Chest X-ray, AP view. Patient: 44 years old, sex F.
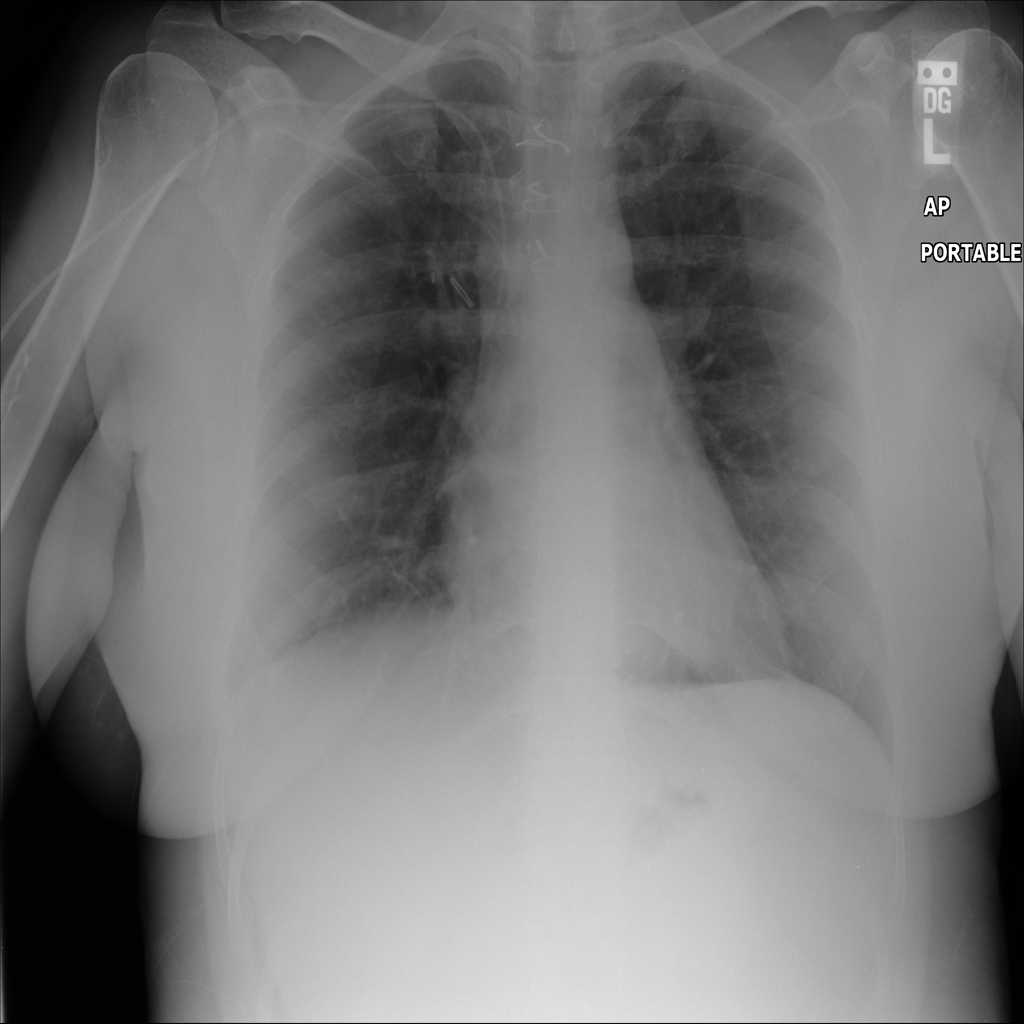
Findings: No Finding